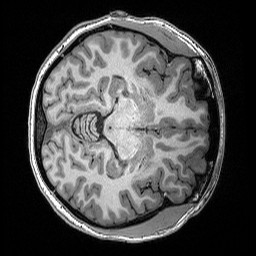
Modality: T1w
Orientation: axial
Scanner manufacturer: siemens
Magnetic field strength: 3 T
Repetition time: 2.53 s
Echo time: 0.0033 s